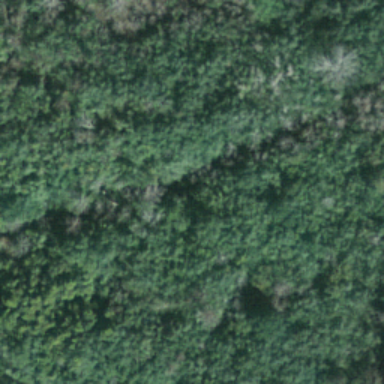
This is a dense forest with lots of dark green trees .